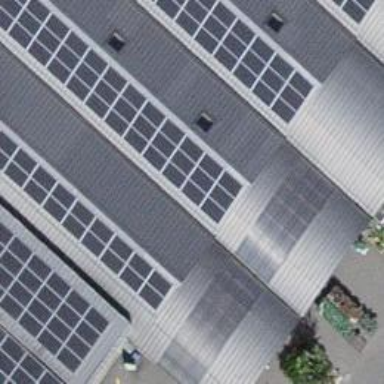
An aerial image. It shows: Solar power generator with photovoltaic panels.